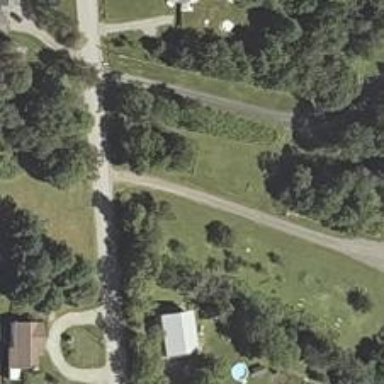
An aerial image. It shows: Asphalt driveway used as service road.